Question: I am trying to display a layout below in flex .

I have divs of equal width and height. I want to achieve the layout out below. By placing one item on the left and the remaining four fit on the right container and maintaining the same container height in the process . Thats the one on the left increase to fill the left height and width and the other right size of the container is shared among the four items.
'''
.trades {
display: flex;
flex: 1;
}
.trade-panel {
flex: 1;
}
.layout-5-2 {
-ms-flex-direction: row;
flex-direction: row;
justify-content: space-between;
display: flex;
}
.layout-container-5-2-1 {
-ms-flex-direction: column;
flex-direction: column;
height: 100%;
justify-content: space-between;
flex: 0 0 48%;
display: flex;
}
.layout-container-5-2-2 {
flex: 0 0 48%;
display: flex;
flex-direction: column;
}
'''
'''
<div class="trades">
<div class="layout-5-2">
<div class="layout-container-5-2-1">
<div class="trade-panel">item 1</div>
<div class=" trade-panel">item 2</div>
<div class="trade-panel">item 3</div>
<div class=" trade-panel">item 4</div>
</div>
<div class="layout-container-5-2-1">
<div class="trade-panel">vertical item.</div>
</div>
</div>
</div>
'''
My layout displays close to what i was expecting.with four to in the container to the right and one item to the left. However, The trades container scroll vertically to accommodate the four trades height. The trades does not shrink to fit into the right container thats '.layout-container 5-2-2'. Please how do i shrink the four to fix in the container heights ? Any help would be appreciated.
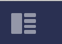
Answer: Try this
'''
body,
html {
margin: 0;
padding: 0;
box-sizing: border-box;
}
.container {
display: flex;
min-height: 100vh;
background: #2A3052;
}
.left {
flex: 1;
background: #9497A8;
margin: 10px;
}
.right {
flex: 1;
display: flex;
flex-direction: column;
}
.box {
flex: 1;
background: #9497A8;
margin: 10px;
}
'''
'''
<div class="container">
<div class="left"></div>
<div class="right">
<div class="box"></div>
<div class="box"></div>
<div class="box"></div>
<div class="box"></div>
</div>
</div>
'''